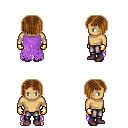
a pixel art fantasy rpg character, male body template, human, tanned skin, maroon tattered cape, metal pants, brown pageboy hairstyle, gold gloves, maroon shoes, four views (front, back, left, right), 2x2 character sprite sheet, small pixel art, hard edges, no anti-aliasing